Interaction volume radius: 5 \u00c5
Interaction volume height: 10 \u00c5
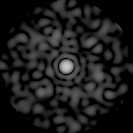
Disorder parameter: 0.8272